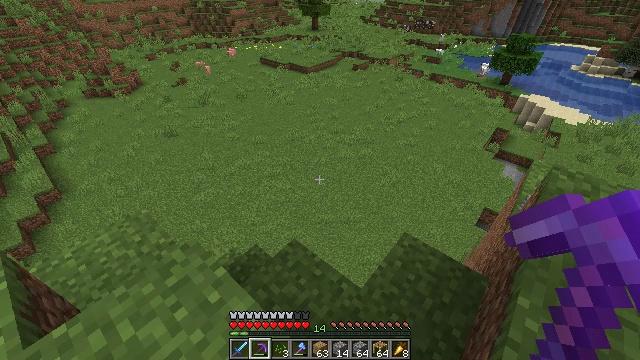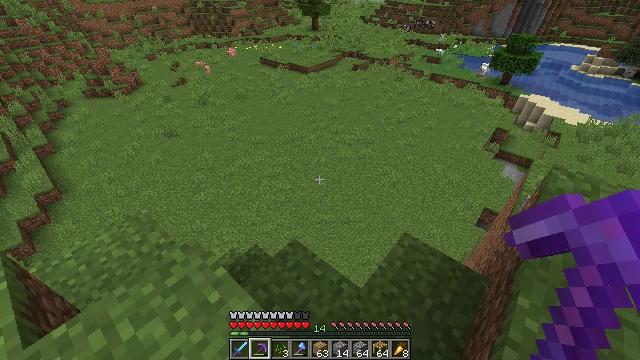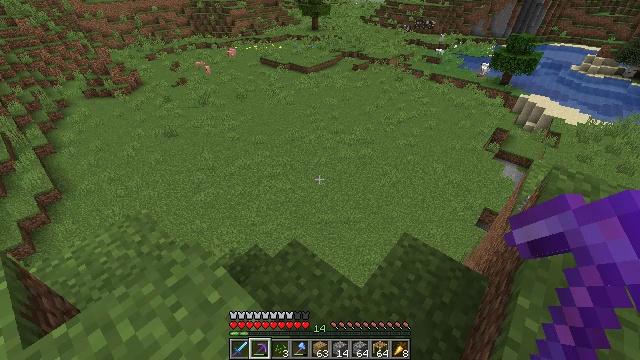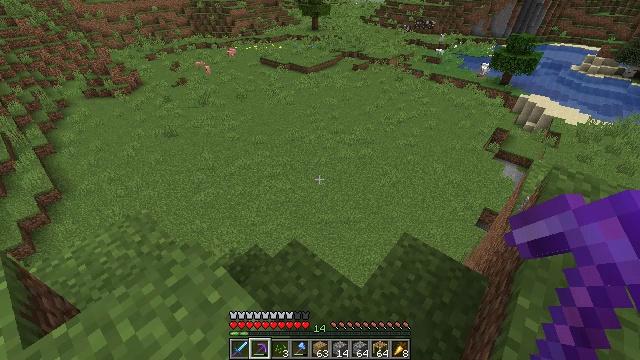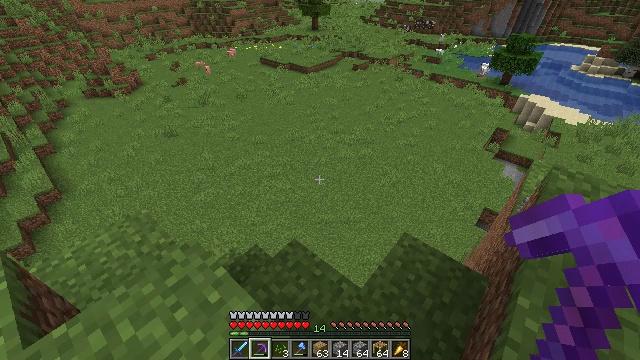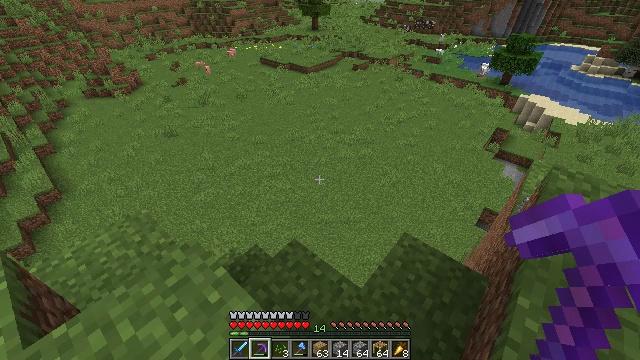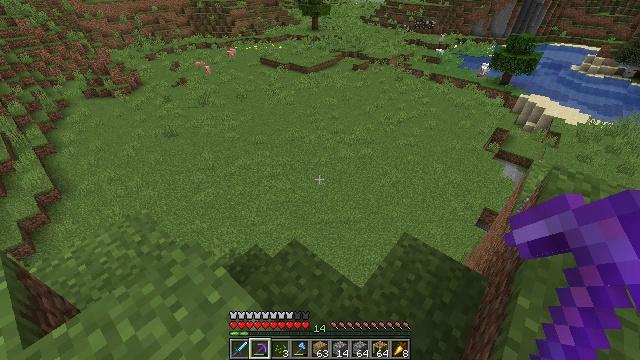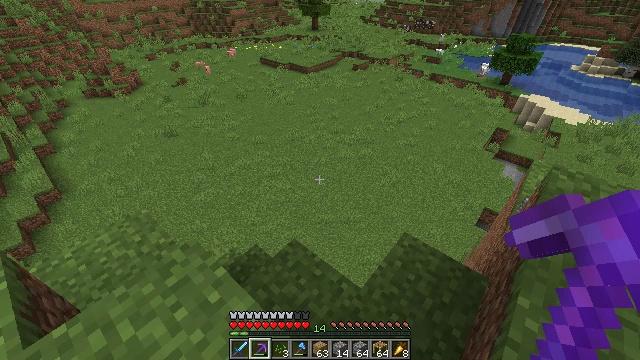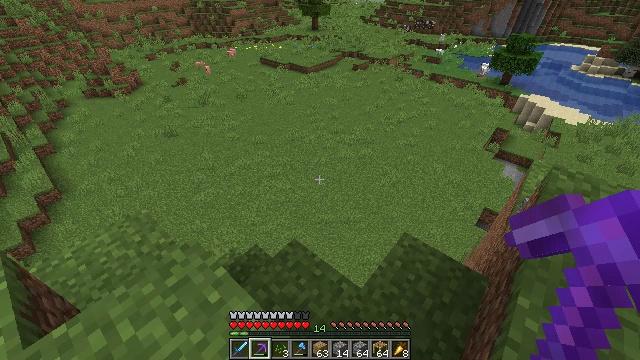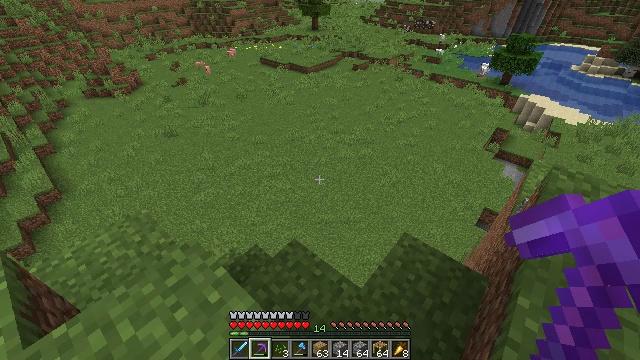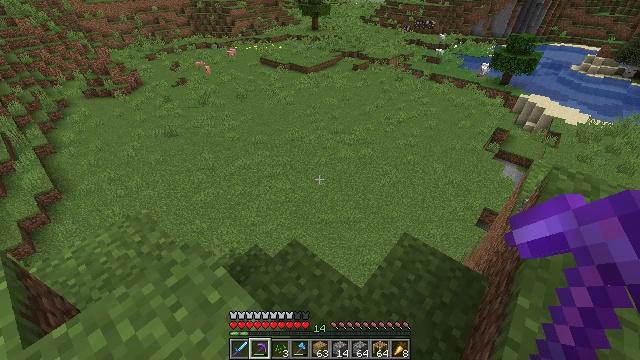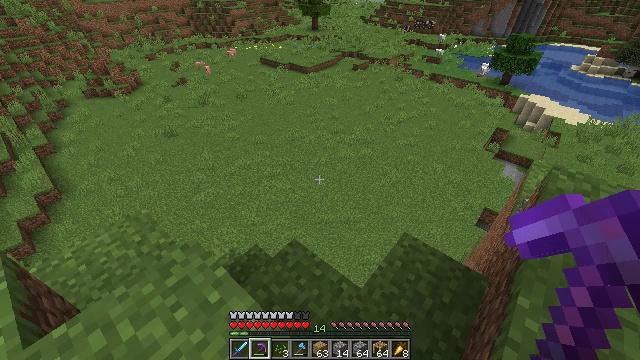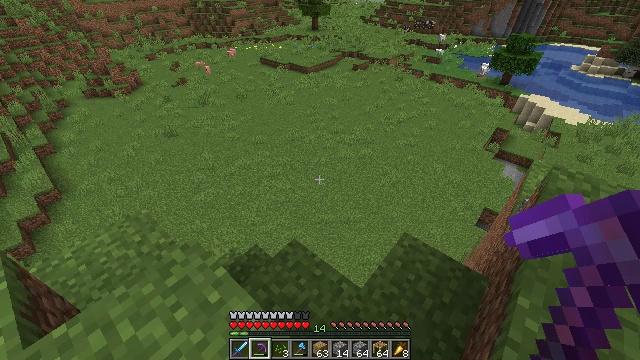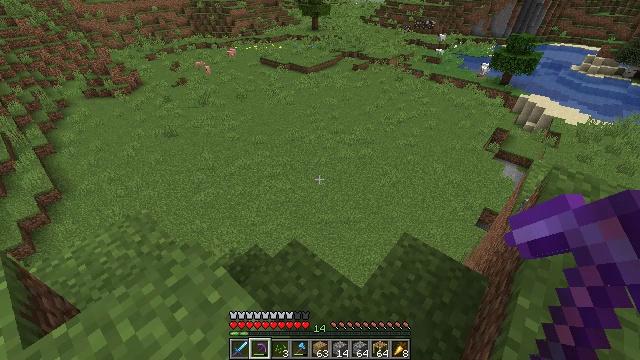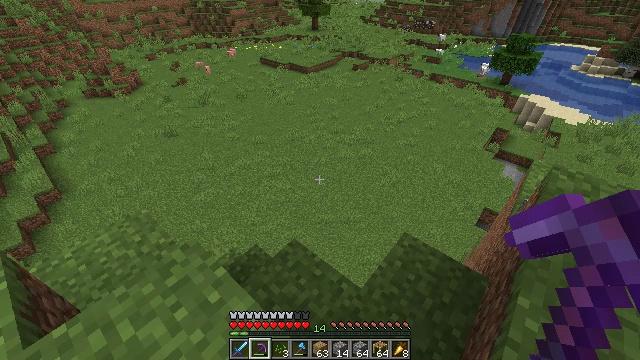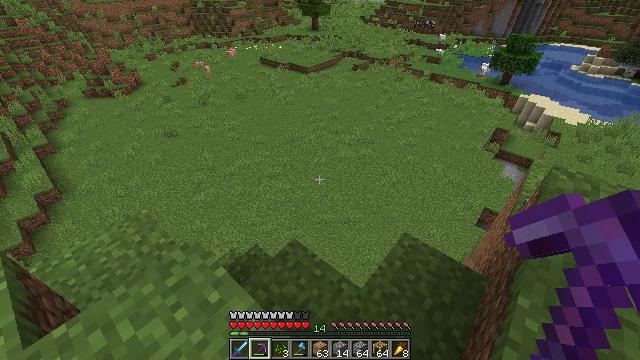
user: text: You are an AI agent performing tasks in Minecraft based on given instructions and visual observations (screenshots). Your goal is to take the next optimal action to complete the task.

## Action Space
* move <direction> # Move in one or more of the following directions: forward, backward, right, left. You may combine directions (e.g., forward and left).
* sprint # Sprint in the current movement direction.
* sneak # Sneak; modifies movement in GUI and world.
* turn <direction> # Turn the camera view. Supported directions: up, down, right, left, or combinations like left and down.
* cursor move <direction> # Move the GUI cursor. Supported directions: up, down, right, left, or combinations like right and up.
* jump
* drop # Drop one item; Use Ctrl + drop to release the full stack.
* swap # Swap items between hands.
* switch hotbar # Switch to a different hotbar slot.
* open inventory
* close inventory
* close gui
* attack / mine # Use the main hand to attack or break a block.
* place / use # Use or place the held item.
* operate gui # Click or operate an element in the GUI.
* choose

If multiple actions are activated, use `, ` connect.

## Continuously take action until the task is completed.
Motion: motion action
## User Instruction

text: Collect tall grass by breaking it.
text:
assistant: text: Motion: no_op
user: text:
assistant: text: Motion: no_op
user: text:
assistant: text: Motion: no_op
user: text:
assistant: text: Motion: no_op
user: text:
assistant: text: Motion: no_op
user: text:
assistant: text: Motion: no_op
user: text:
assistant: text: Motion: no_op
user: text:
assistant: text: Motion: no_op
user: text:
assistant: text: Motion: no_op
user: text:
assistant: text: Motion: no_op
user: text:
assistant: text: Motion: no_op
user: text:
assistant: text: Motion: no_op
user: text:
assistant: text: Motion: no_op
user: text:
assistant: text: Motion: no_op
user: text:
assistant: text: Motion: no_op
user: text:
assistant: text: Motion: no_op
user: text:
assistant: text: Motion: no_op
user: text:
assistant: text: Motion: no_op
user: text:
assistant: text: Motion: no_op
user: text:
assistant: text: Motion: no_op
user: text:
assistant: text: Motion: no_op
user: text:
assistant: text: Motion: no_op
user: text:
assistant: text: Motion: no_op
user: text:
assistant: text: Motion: no_op
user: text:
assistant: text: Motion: no_op
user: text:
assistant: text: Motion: no_op
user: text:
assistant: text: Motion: no_op
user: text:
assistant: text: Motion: no_op
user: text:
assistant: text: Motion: no_op
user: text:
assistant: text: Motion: no_op